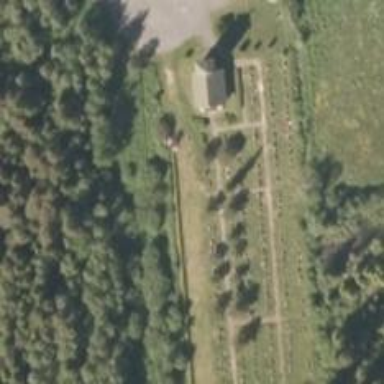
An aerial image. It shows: Churchyard.